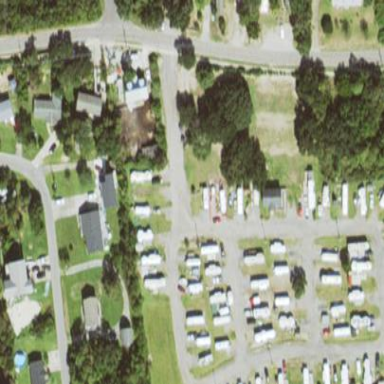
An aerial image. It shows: Caravan site suitable for permanent camping.